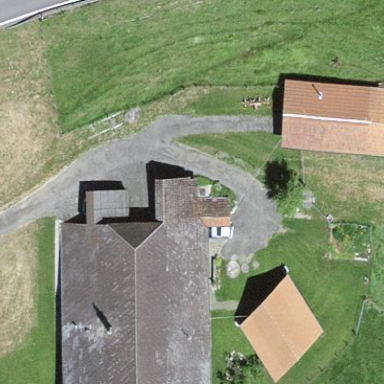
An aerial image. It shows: Farm building.